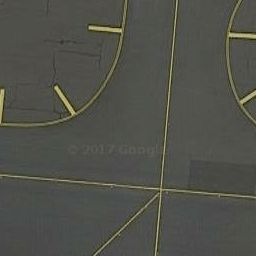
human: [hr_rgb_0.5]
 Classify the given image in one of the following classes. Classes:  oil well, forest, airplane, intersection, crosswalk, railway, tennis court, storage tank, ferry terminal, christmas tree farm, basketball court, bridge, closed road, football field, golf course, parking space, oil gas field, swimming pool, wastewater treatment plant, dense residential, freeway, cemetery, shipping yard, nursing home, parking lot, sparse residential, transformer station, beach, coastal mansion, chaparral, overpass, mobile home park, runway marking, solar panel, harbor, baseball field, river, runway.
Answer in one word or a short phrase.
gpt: runway marking